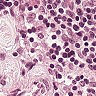
Metastatic tissue present: no